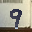
Label: 9